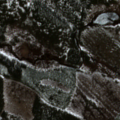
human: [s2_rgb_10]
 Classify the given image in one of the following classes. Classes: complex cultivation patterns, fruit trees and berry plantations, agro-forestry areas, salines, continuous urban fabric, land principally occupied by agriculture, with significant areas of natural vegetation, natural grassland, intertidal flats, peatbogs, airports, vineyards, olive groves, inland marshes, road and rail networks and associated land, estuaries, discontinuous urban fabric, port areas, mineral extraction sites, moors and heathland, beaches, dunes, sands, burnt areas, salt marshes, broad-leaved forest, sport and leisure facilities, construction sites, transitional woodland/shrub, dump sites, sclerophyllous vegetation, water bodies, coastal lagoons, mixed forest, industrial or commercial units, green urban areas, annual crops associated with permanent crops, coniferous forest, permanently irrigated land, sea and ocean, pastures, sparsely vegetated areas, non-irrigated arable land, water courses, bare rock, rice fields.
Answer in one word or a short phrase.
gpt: coniferous forest, transitional woodland/shrub, peatbogs